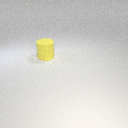
large yellow rubber cylinder